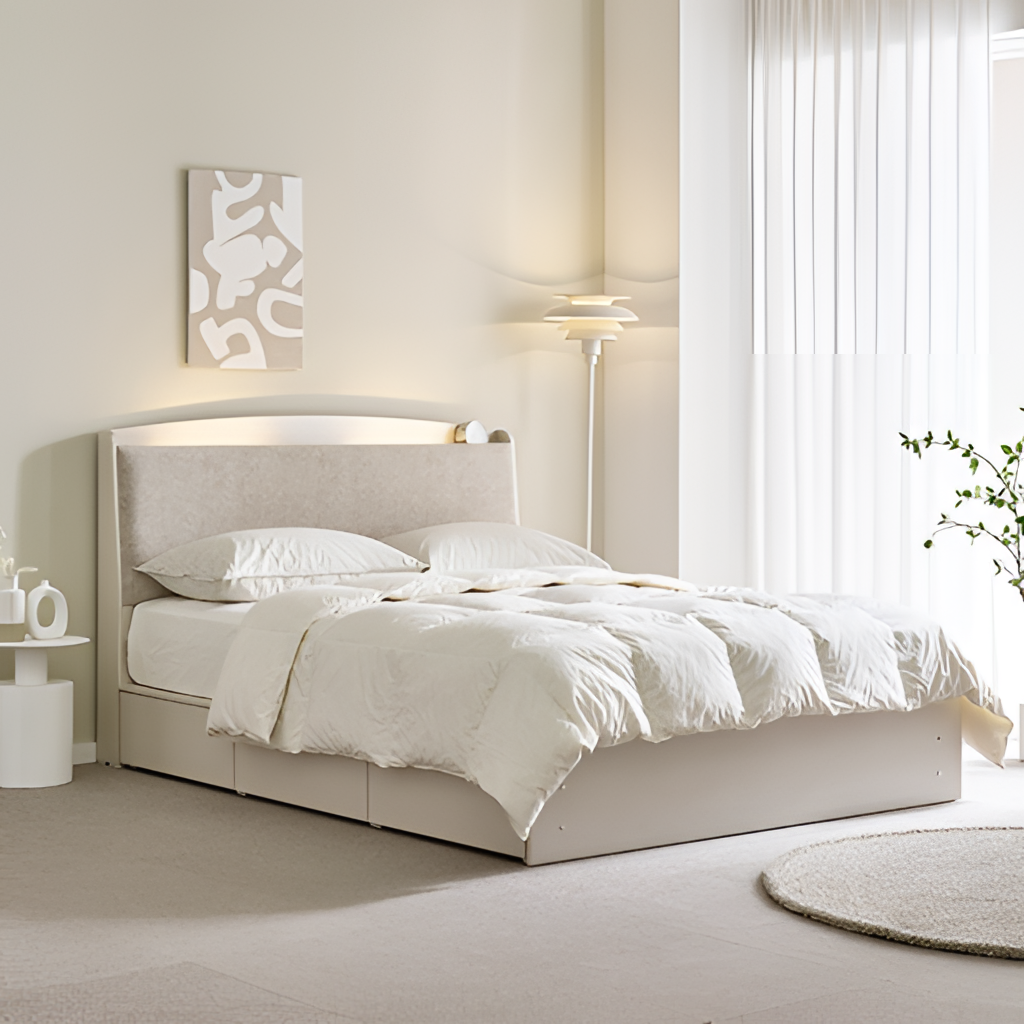
bedroom, beige fabric illuminated headboard bed, modern, paint wallpaper, with solid pattern, beige carpet flooring, with solid pattern